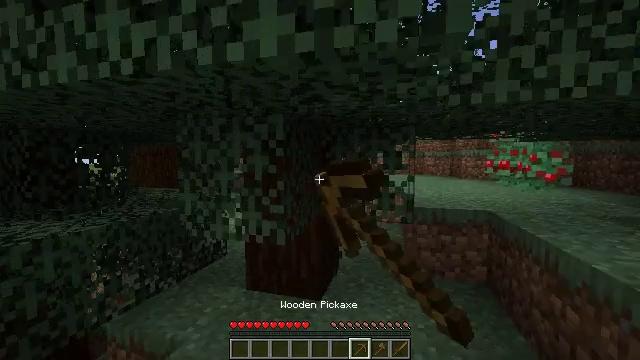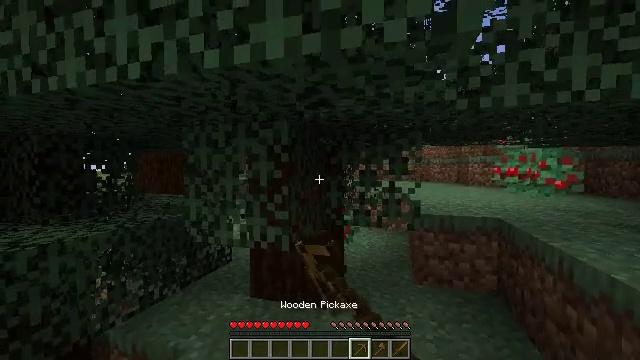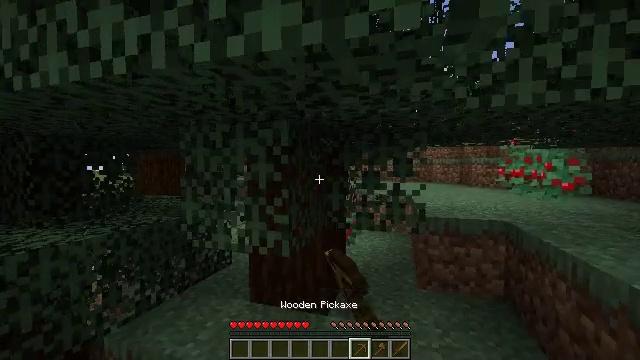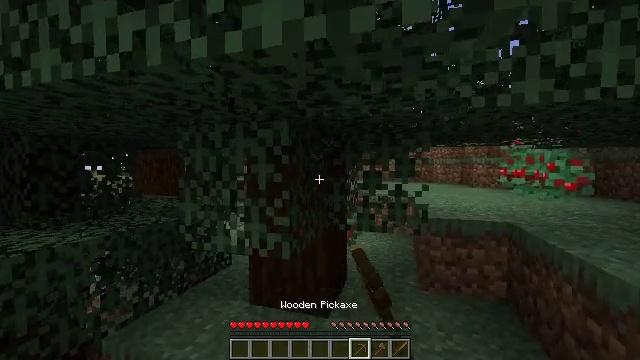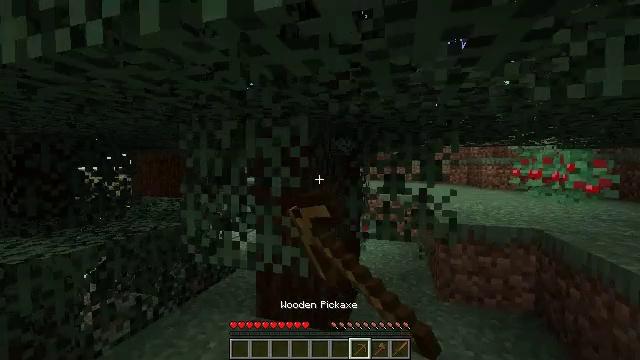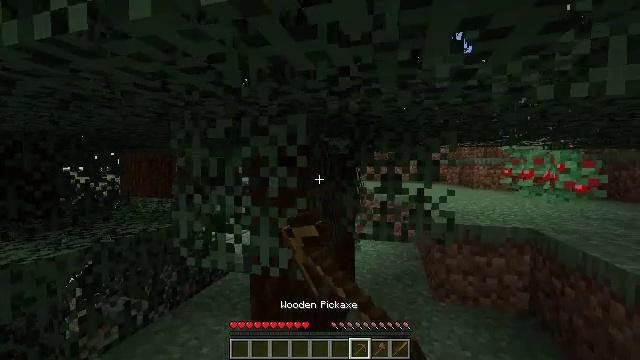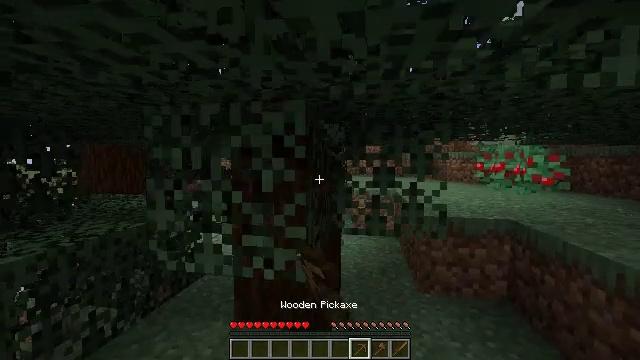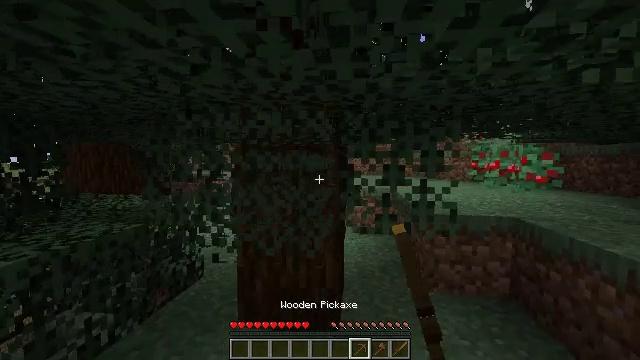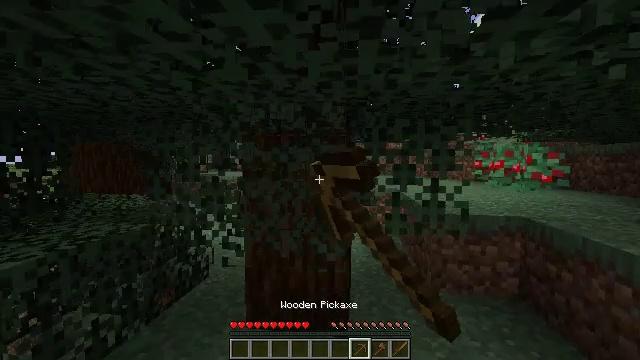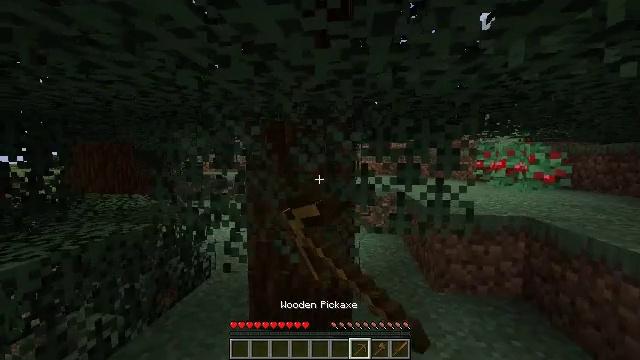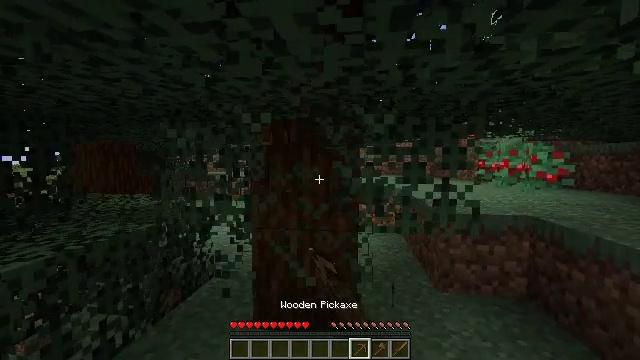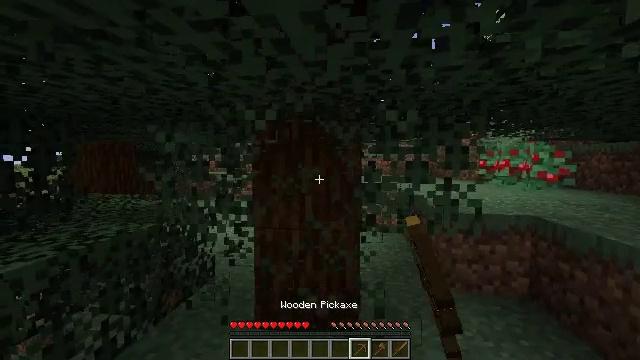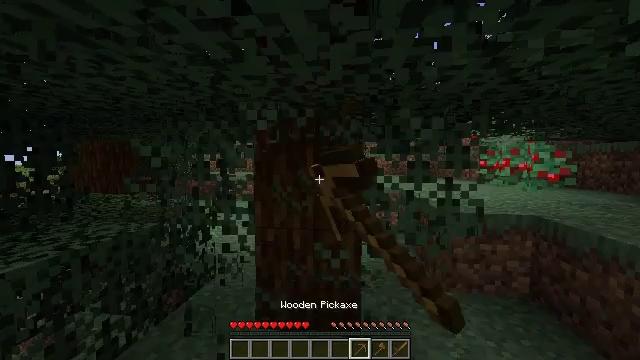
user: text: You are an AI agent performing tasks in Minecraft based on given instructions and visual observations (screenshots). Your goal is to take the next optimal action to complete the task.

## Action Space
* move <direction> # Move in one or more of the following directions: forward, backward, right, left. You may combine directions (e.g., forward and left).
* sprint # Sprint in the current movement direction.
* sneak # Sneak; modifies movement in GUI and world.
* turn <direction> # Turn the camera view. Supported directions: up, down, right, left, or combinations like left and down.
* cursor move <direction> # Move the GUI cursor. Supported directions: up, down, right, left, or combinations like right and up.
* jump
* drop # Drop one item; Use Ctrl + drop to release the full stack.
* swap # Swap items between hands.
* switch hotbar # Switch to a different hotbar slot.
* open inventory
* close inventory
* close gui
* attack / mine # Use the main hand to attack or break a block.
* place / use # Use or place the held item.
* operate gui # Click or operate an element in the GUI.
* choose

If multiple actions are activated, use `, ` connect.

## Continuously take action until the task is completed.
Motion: motion action
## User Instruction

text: Gather spruce leaves to collect foliage.
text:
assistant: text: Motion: turn left and up, attack / mine
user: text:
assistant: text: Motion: move forward, attack / mine
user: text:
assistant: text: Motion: move forward and move left, attack / mine
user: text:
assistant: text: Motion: move forward and move left, attack / mine
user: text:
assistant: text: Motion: move forward and move left, turn right, attack / mine
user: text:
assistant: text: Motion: move left, turn right and down, attack / mine
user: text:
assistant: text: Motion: turn right, attack / mine
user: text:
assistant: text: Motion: attack / mine
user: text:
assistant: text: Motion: attack / mine
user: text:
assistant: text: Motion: attack / mine
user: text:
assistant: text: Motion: attack / mine
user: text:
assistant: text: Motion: attack / mine
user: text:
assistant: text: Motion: attack / mine